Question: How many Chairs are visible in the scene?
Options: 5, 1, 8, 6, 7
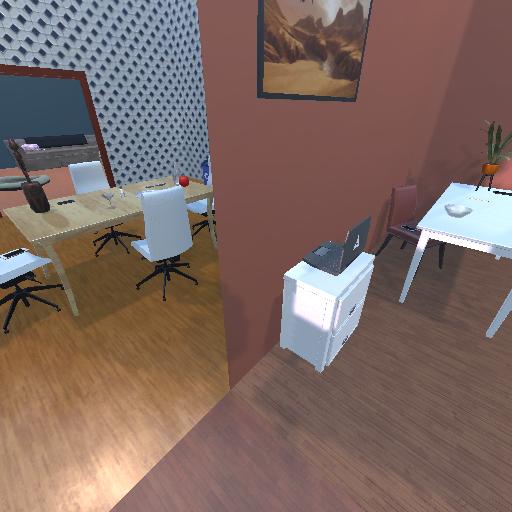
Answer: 5